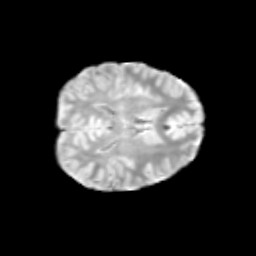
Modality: T2w
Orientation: axial
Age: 13
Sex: male
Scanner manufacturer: siemens
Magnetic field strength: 3 T
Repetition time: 3.8 s
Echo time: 0.07 s